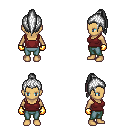
a pixel art fantasy rpg character, female body template, human, tanned skin, maroon pirate shirt, teal pants, white long topknot hairstyle, gold gloves, four views (front, back, left, right), 2x2 character sprite sheet, small pixel art, hard edges, no anti-aliasing